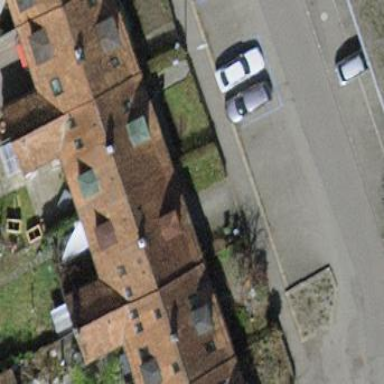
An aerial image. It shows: House with gabled roof covered in tiles. The roof is oriented across the building.